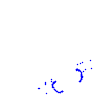
Particle: kaon